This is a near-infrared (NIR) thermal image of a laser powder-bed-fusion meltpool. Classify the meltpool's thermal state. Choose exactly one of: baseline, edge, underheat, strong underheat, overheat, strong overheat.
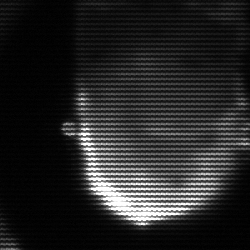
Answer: baseline